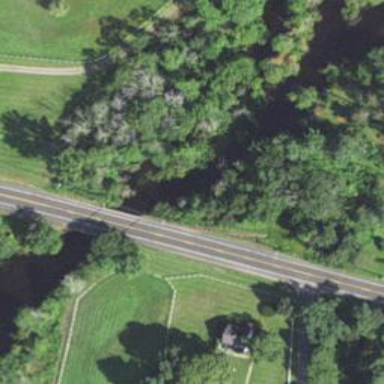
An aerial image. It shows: Primary highway crossing over bridge.